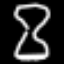
Label: hourglass